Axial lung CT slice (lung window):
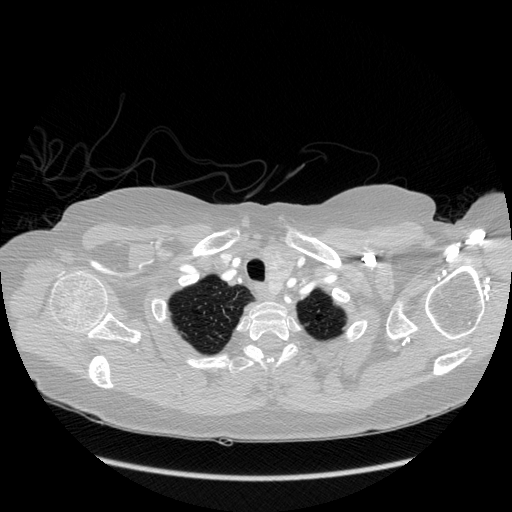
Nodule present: no